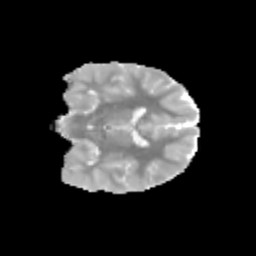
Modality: MD
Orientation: coronal
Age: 11
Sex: male
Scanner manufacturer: siemens
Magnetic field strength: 3 T
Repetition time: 3.8 s
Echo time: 0.07 s